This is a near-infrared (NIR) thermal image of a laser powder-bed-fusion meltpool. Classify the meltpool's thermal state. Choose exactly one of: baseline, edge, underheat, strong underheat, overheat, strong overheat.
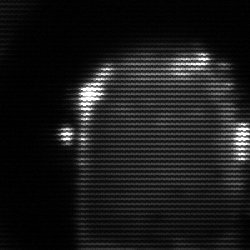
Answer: baseline